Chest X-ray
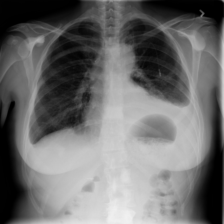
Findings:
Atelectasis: negative
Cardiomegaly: negative
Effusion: positive
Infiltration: positive
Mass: negative
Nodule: negative
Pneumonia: negative
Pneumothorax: negative
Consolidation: negative
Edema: negative
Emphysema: negative
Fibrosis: negative
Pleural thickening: negative
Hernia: negative